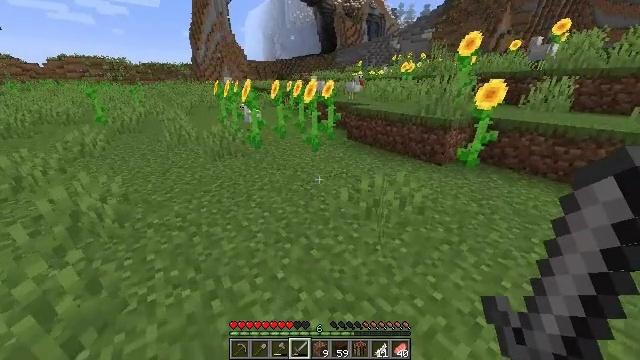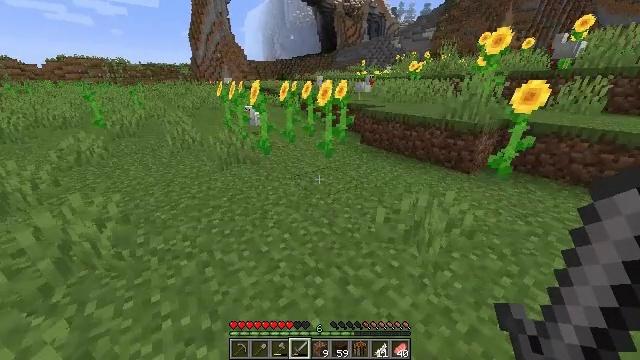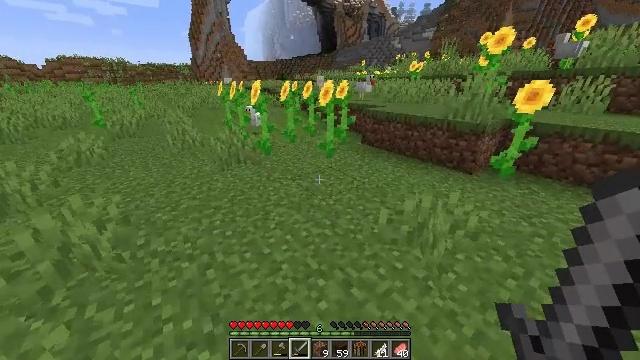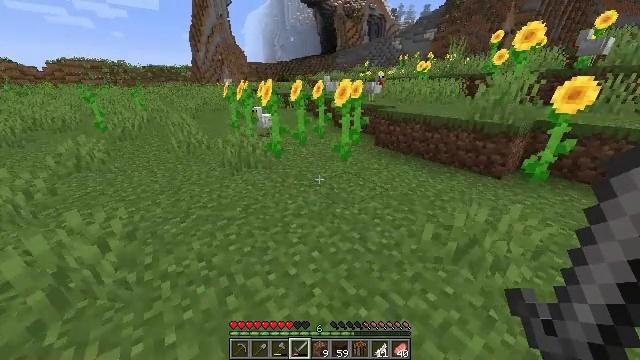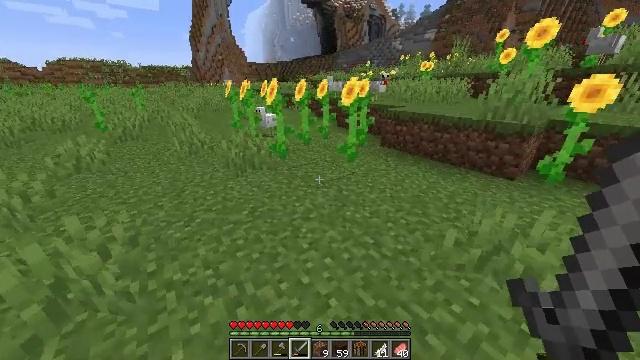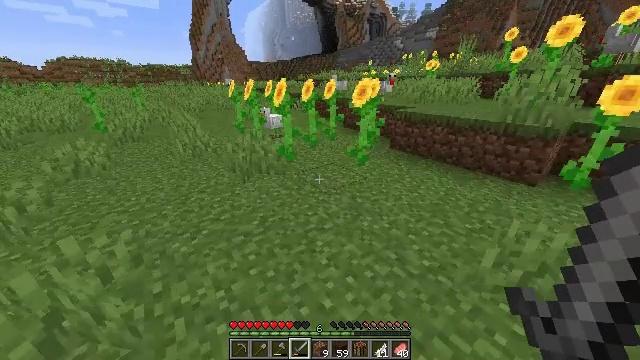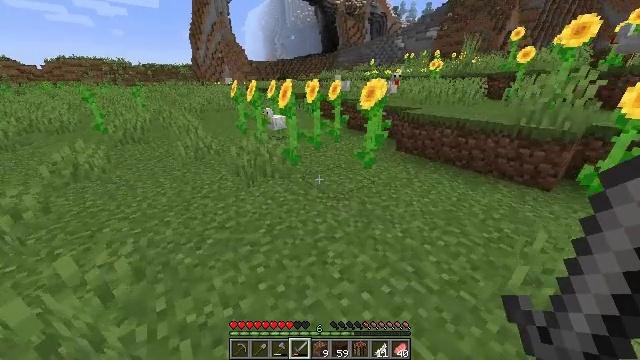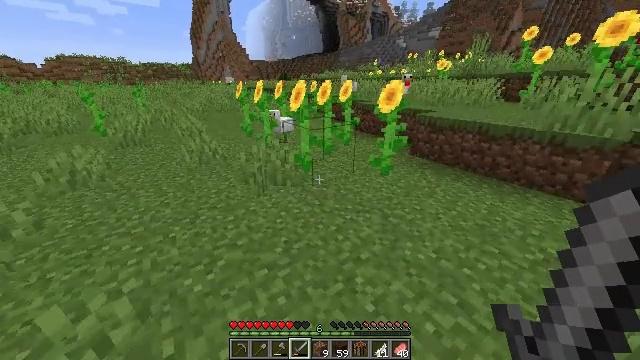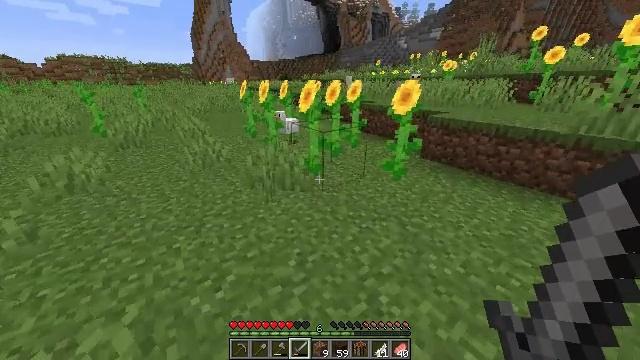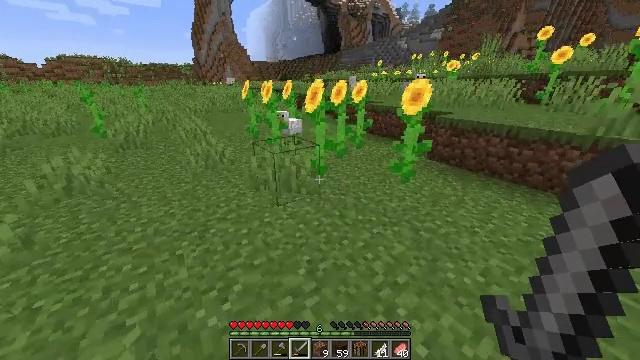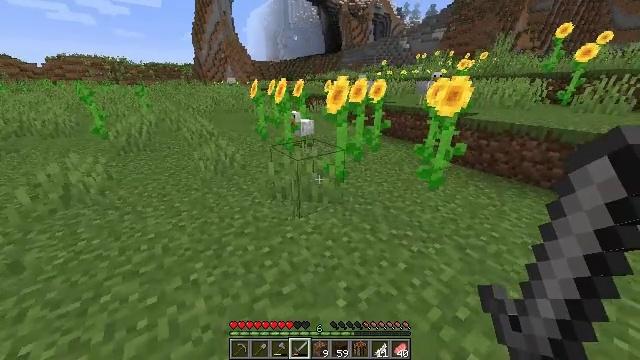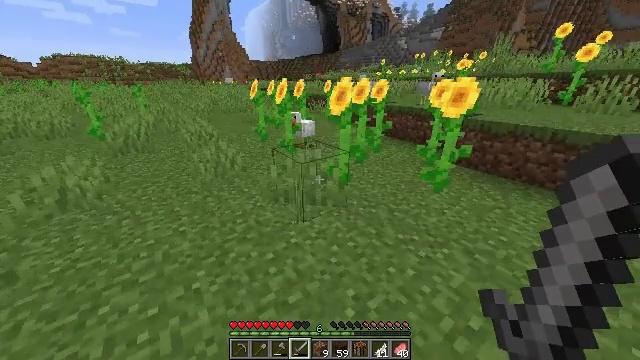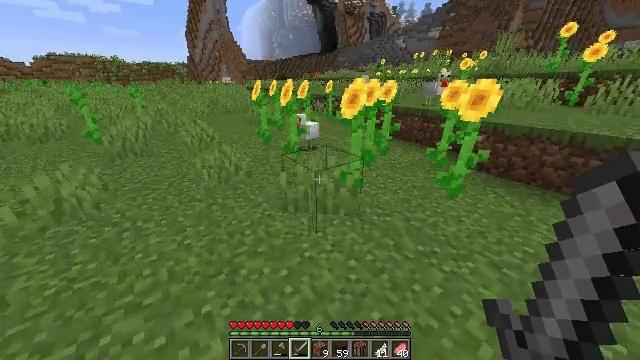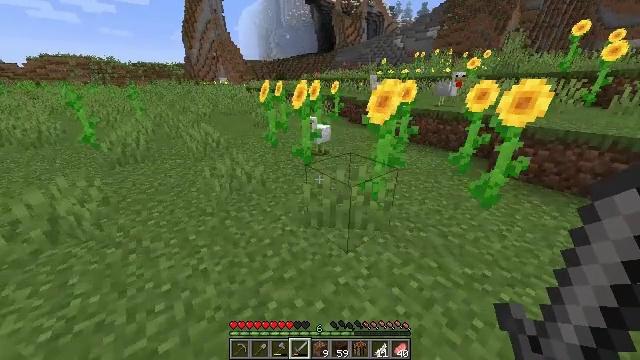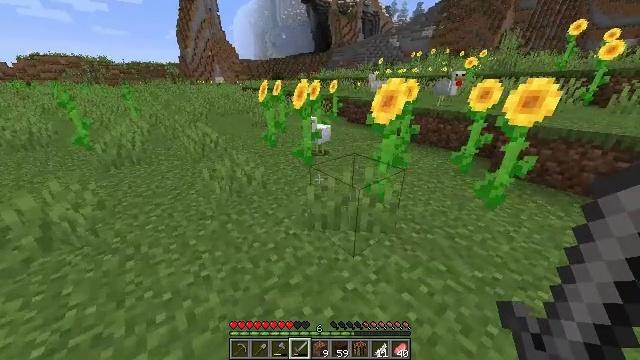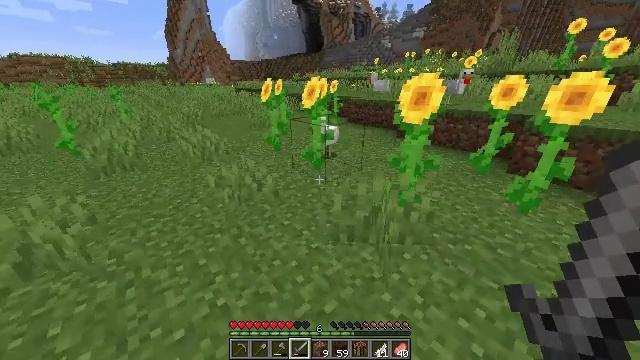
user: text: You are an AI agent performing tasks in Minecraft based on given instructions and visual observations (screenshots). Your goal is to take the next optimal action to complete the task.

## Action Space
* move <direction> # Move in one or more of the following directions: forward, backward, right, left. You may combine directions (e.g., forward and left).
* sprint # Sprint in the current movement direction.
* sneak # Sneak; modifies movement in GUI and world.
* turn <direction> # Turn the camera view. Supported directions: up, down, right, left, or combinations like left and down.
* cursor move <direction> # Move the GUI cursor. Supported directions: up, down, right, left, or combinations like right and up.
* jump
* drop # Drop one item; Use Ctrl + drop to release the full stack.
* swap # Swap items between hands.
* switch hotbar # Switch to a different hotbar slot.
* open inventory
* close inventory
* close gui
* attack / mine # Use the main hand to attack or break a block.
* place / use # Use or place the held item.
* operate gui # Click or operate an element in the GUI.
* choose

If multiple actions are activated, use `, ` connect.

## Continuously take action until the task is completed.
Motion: motion action
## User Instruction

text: Collect sunflower from the field.
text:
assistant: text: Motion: move forward and move left, sprint
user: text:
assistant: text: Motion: move forward and move left, sprint
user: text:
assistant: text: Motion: move forward and move left, sprint
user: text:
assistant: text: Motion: move forward and move left, sprint
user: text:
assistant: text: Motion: move forward and move left, sprint
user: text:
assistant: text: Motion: move forward and move left, sprint
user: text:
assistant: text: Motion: move forward and move left, sprint
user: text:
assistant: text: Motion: move forward and move left, sprint
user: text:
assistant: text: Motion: move forward and move left, sprint
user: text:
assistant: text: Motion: move forward and move left, sprint
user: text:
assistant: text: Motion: move forward and move left, sprint
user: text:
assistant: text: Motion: move forward and move left, sprint
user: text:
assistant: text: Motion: move forward and move left, sprint
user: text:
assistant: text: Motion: move forward and move left, sprint
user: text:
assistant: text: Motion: move forward and move left, sprint, turn right
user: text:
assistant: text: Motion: move forward and move left, sprint, turn right
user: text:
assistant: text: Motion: move forward and move left, sprint, turn right
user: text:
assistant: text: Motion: move forward and move left, sprint
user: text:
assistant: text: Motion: move forward and move left, sprint
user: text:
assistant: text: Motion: move forward and move left, sprint, turn right
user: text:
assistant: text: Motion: move forward and move left, sprint, turn right
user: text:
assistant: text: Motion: move forward and move left, sprint, turn right
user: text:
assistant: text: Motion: move forward and move left, sprint, turn right
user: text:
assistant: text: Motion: move forward and move left, turn right
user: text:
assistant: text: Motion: move forward and move left, turn right
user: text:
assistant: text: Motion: move forward and move left, turn right
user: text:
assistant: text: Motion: move forward and move left, turn right
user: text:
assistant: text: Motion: move forward and move left, turn right
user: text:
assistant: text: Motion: move forward and move left, turn right and down
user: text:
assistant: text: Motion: move forward and move left, turn right